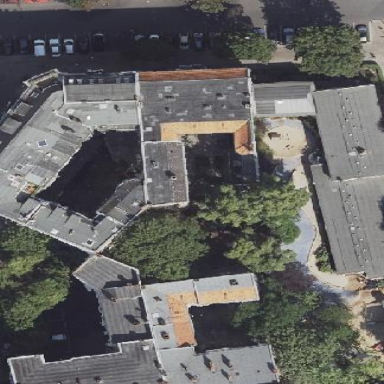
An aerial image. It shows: Building consisting of apartments.